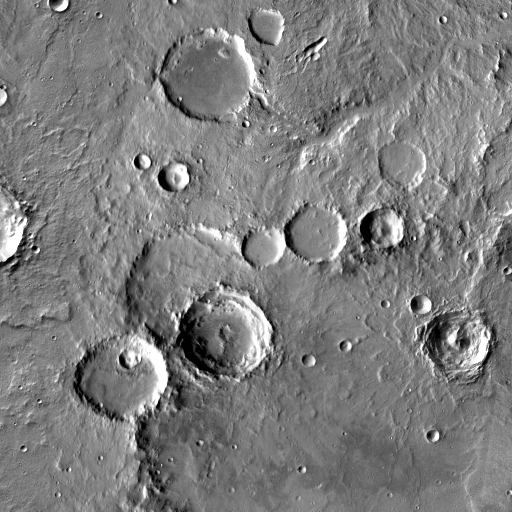
Crater classes present: Background, Other, Layered, Buried, Secondary